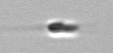
Label: flagellate_morphotype3